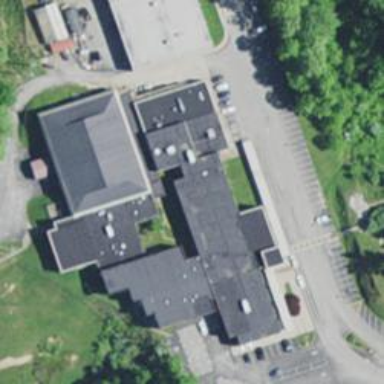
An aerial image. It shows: School.